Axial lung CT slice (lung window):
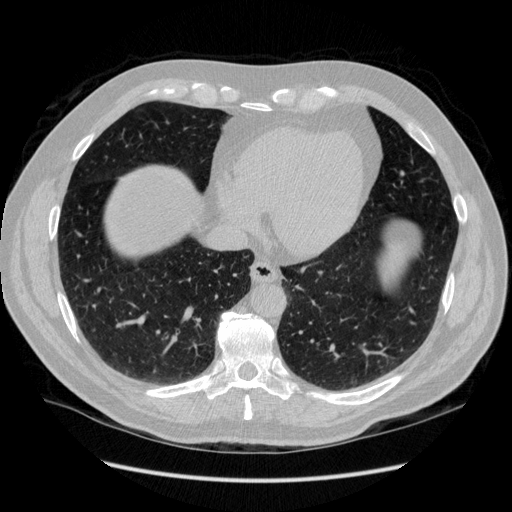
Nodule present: no